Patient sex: M
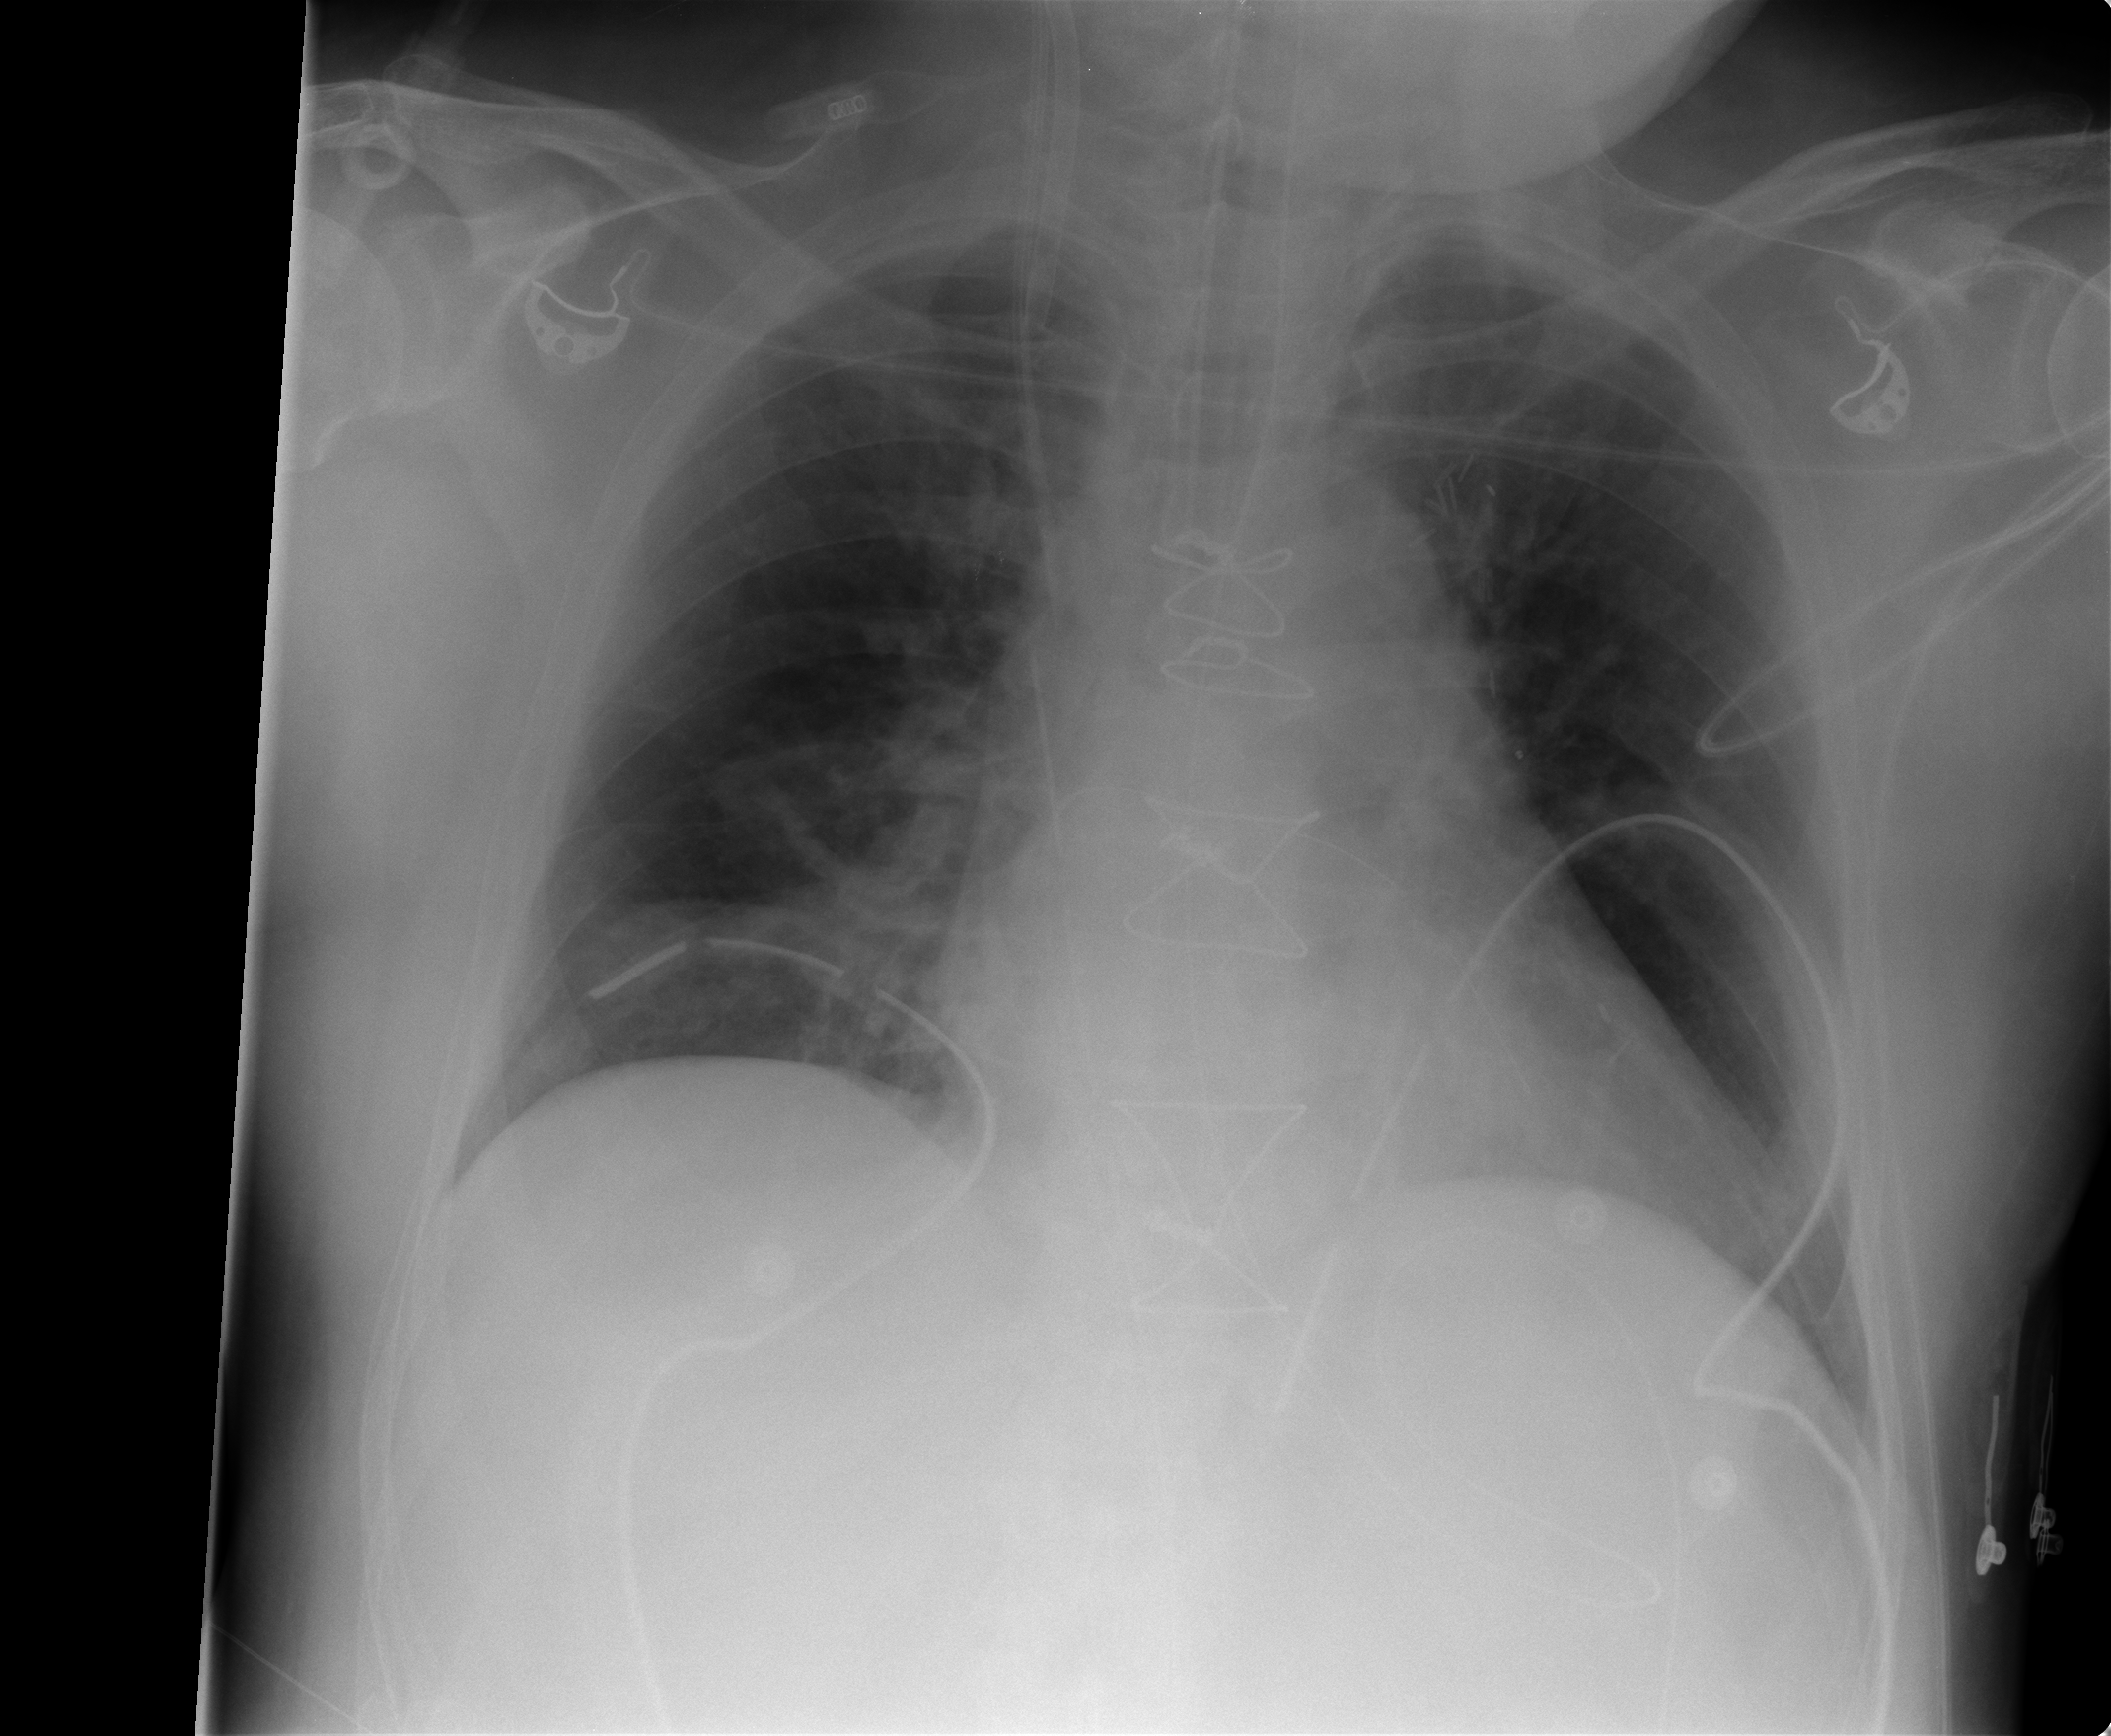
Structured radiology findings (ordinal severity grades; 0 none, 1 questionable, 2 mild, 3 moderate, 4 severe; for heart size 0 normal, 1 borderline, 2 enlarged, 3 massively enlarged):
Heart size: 1
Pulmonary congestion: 2
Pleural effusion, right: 0
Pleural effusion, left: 0
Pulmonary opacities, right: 1
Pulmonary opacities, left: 1
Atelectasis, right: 2
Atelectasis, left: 2